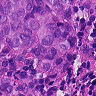
Metastatic tissue present: yes